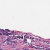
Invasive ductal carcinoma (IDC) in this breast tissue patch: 1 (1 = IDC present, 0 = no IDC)